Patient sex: M
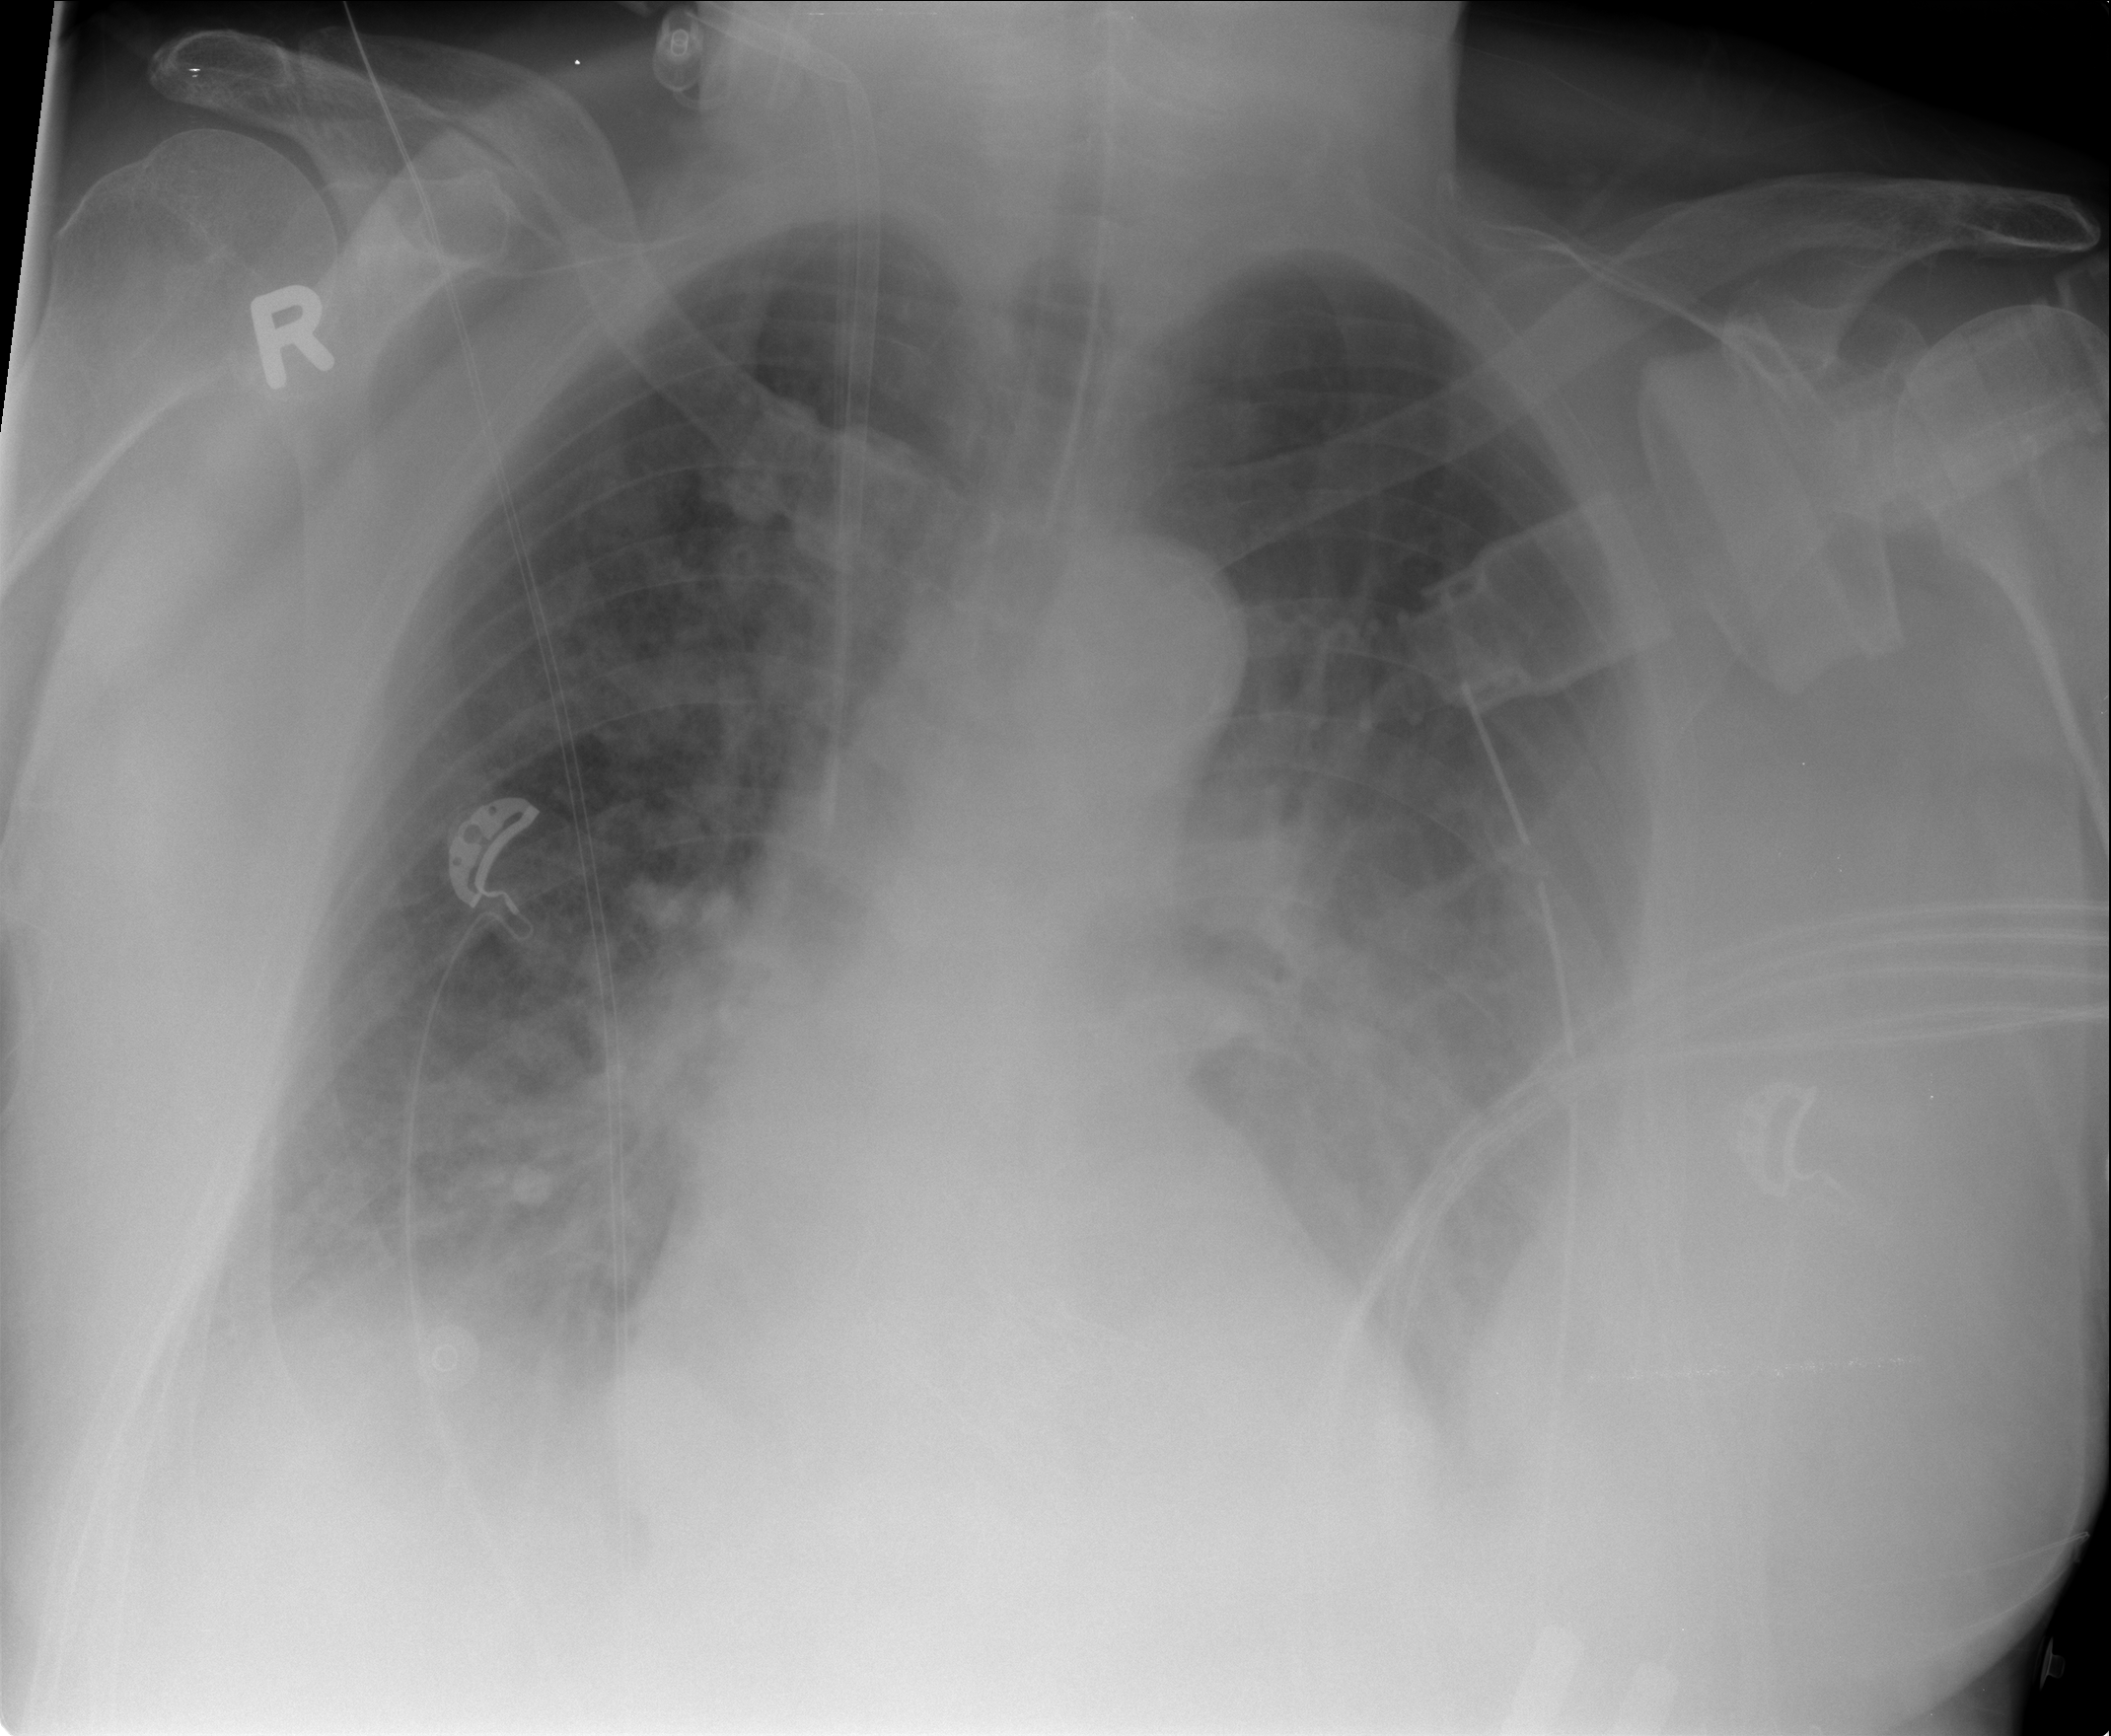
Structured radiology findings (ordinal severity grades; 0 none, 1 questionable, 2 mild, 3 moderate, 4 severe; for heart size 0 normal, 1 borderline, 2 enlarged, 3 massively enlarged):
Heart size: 1
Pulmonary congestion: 2
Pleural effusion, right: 2
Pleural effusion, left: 3
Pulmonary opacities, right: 2
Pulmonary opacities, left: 2
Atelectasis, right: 2
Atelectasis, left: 2